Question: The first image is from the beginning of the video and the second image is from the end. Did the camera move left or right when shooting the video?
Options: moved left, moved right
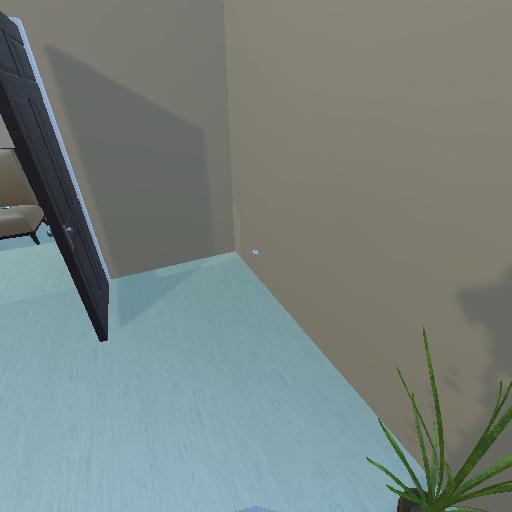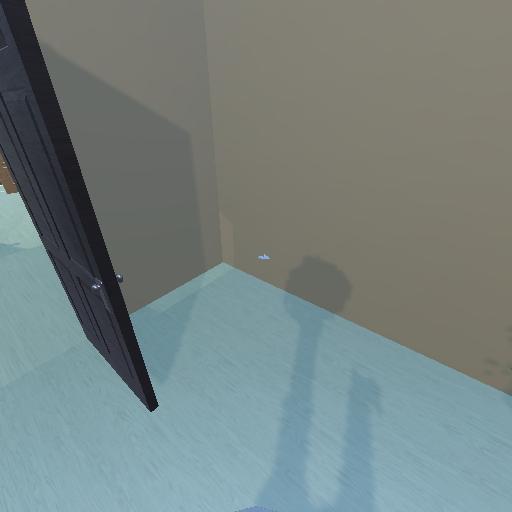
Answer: moved left